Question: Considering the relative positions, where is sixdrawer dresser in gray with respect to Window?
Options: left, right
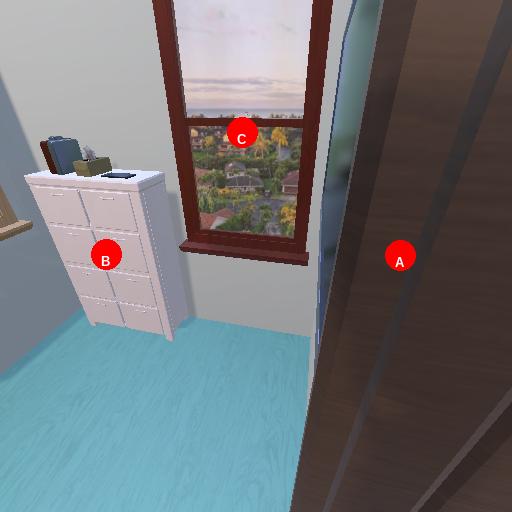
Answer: left